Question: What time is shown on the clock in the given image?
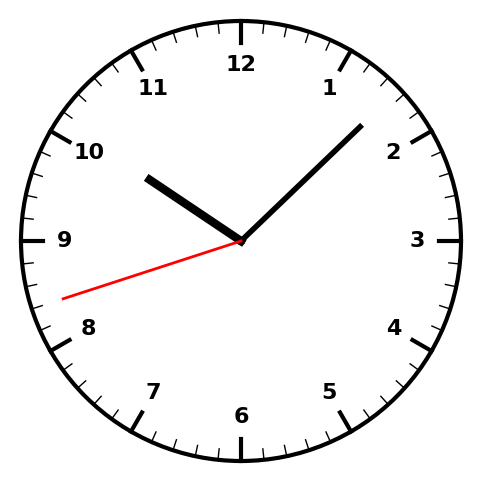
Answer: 10:07:42